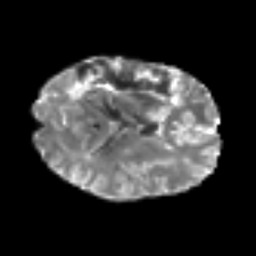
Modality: T2w
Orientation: axial
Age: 39
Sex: female
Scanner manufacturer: siemens
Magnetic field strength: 3 T
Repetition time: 6.1 s
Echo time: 0.101 s